Question: I have a server with multiple threads. Here is my server connection:
'''
while (true) {
client = this.tcpListener.AcceptTcpClient();
sThread a = new sThread(form1, listaThreads);
lock(Program.lockThreads) {
listaThreads.Add(a);
}
Thread clientThread =
new Thread(new ParameterizedThreadStart(a.HandleClientComm));
clientThread.Start(client);
}
'''
In my sThread class I have the following code:
'''
public void HandleClientComm(object client)
{
String a = "";
try // nu uita sa pui inapoi!
{
tcpClient = (TcpClient) client;
clientStream = tcpClient.GetStream();
sr = new StreamReader(clientStream);
sw = new StreamWriter(clientStream);
a = sr.ReadLine();
...
'''
But in some cases I get an error at 'a = sr.ReadLine();' that says the following:
What can it be?
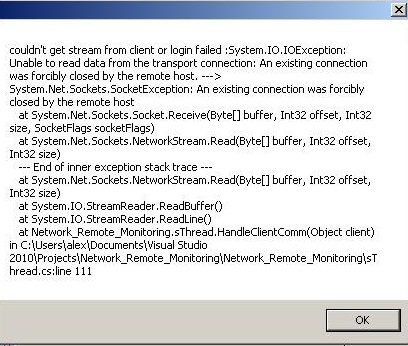
Answer: Sometimes remote hosts reboot, or the user kills the client program, or routers reboot losing their state and drop all the connections that they used to carry.
Handling client disconnects is just part of programming reliable software, and you should handle this 'System.Net.Sockets.SocketException' by cleaning up whatever state you have stored for the client and moving on.
Of course, if you also wrote the client software and your users say is giving similar error messages, then you should investigate further. :)